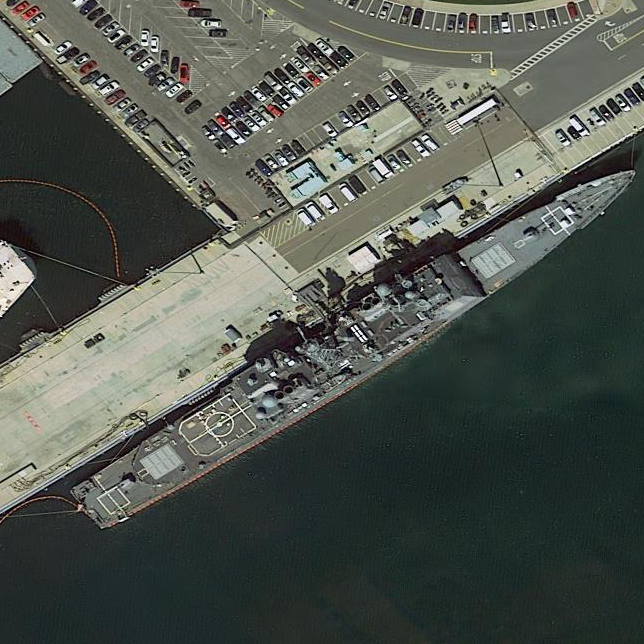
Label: Ticonderoga-class_cruiser